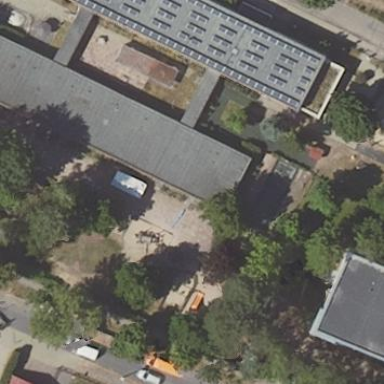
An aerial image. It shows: Building.